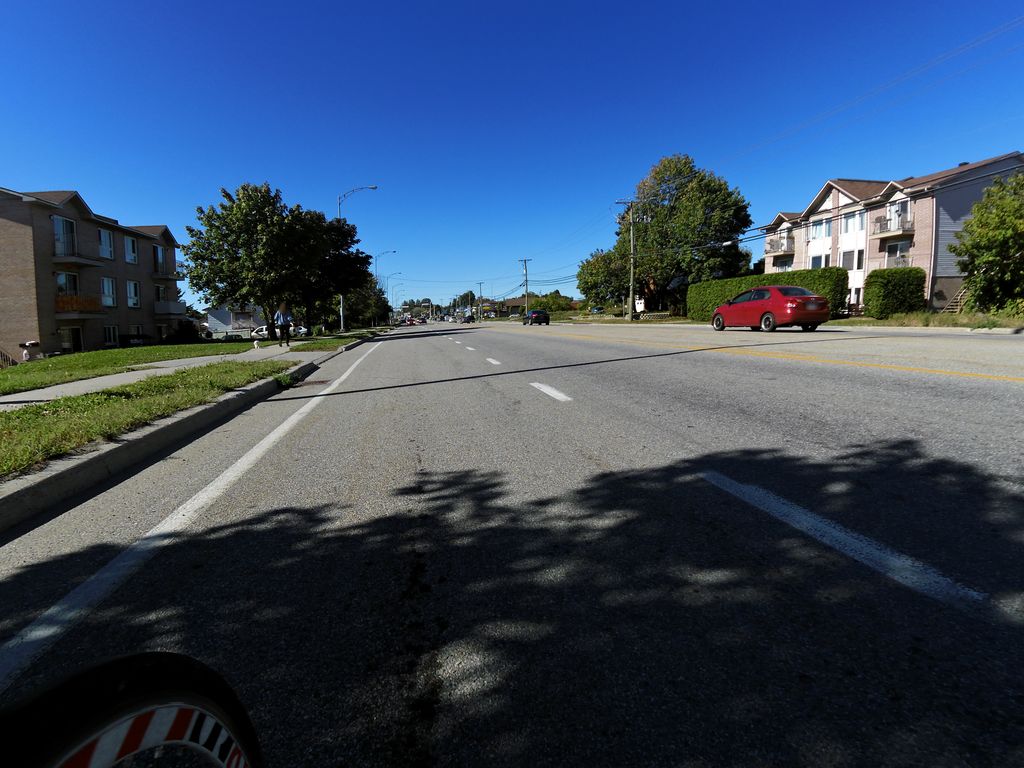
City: ottawa-gatineau